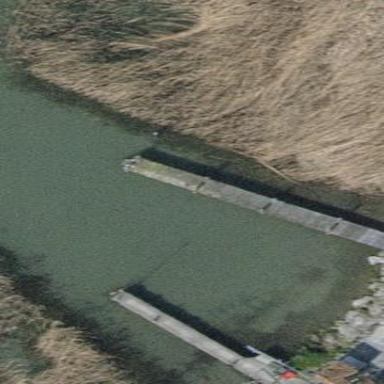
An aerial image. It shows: Man-made pier.